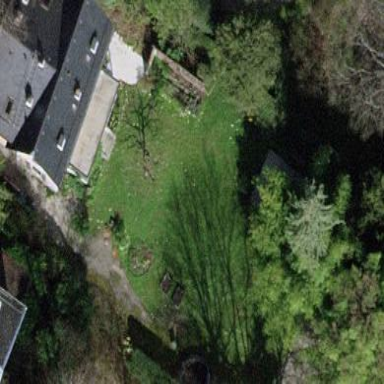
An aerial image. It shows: Garden surrounded by fence.